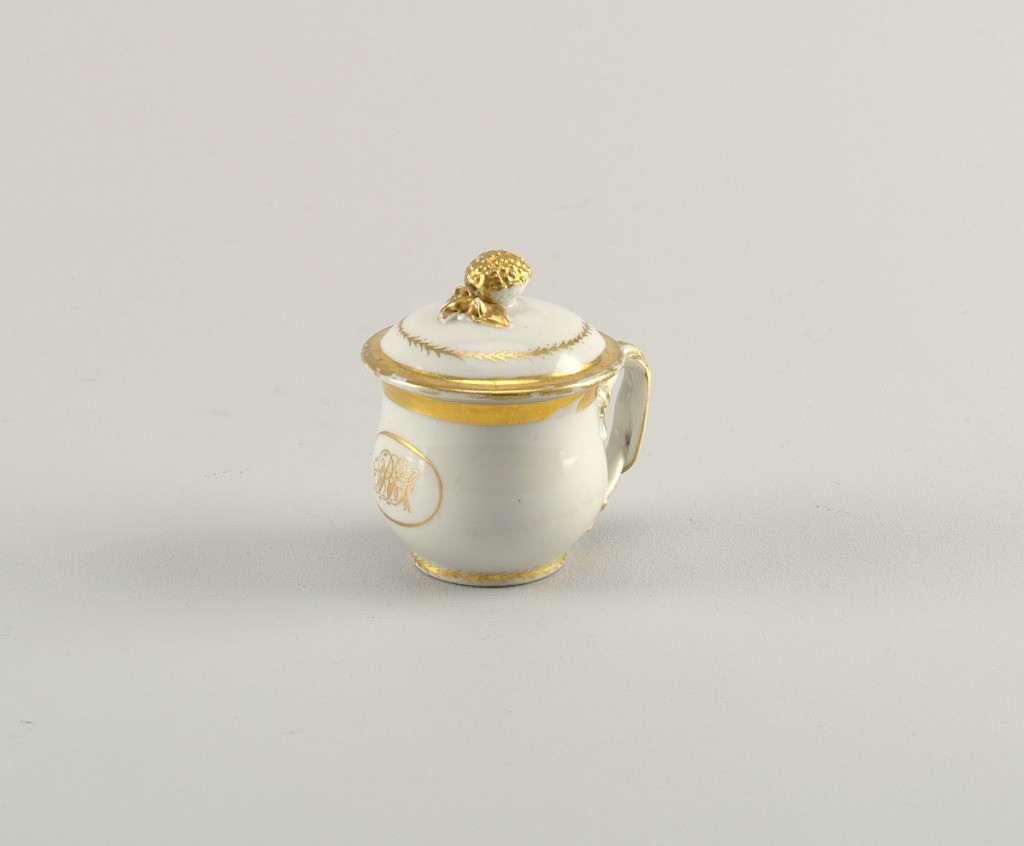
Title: Covered Cup
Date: late 18th–early 19th century
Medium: Glazed and gilt porcelain
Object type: cup
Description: Porcelain cup and cover with a decorated handle and gilt initials belonging to a serving set.